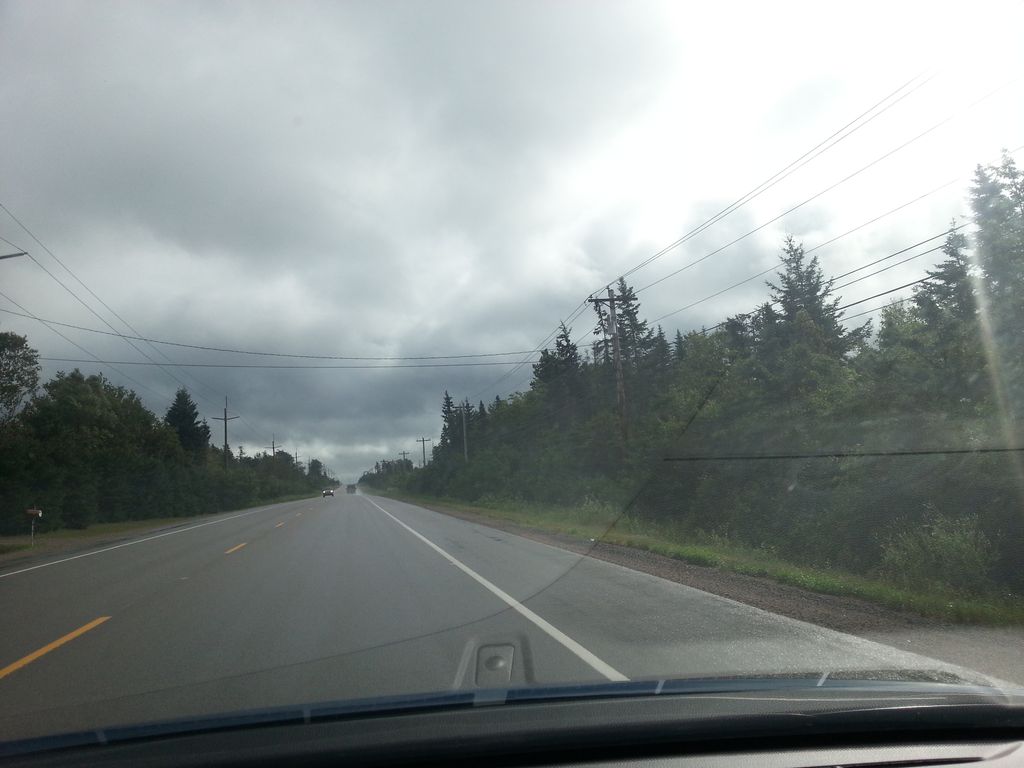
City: charlottetown